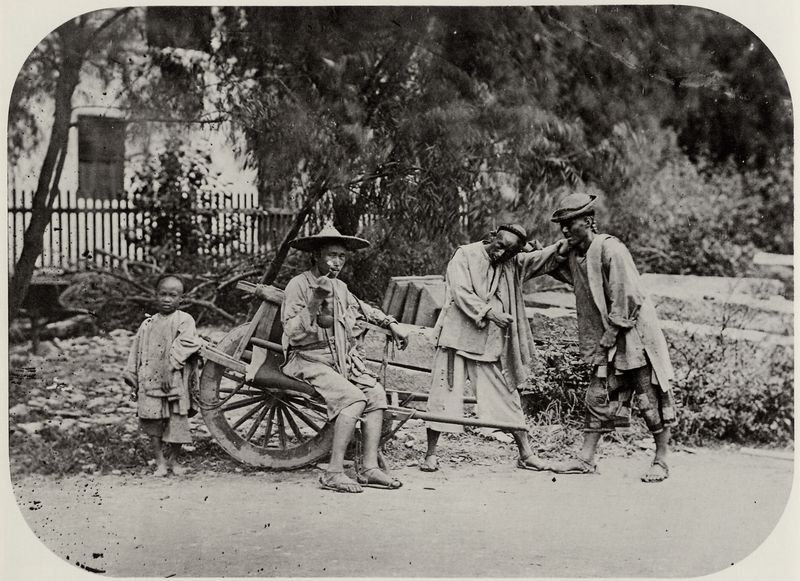
Titel: Für die Kamera ausraubend
Künstler: Chinesischer Photograph
Schlagwörter: baum, dunkel, fuß, gruppe, mann, weiß, bäume, landschaft, menschen, mädchen, sitzen, äste, fenster, grau, hell, hintergrund, holz, hut, hüte, männer, schwarz, strasse, stützen, zeichnung, haus, weg, wiese, zaun, leute, hose, mütze, arme, messer, stehen, bildnis, portrait, zweige, gitter, sträucher, boden, gewand, pose, sitzend, stehend, familie, kind, pflanzen, karren, garten, beine, füße, schuhe, transport, speichen, sepia, arbeiter, handkarren, karre, rad, wagen, wagenrad, pfeife, rauchen, sandalen, junge, foto, fotografie, photographie, posen, asien, schwarzweiß, streit, chapeau, deichsel, posieren, photo, tracht, chinesisch, china, maison, zaum, reisende, arbre, nabe, aufnahme, ringen, pipe, enfant, anfassen, garcon, kultur, gens, chinese, fernost, ethno, chinesen, asiatique, asie, hommes, chapeaux, personnes, roue, ose, ancien, rikscha, indochina, r, op, zpüf, blanc et noir, abres, poivre, africa, asiates